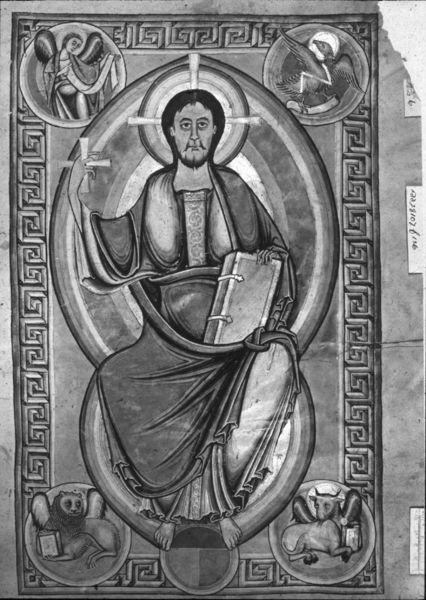
Titel: Bibel aus Stablo (Stavelot), Bd. 2
Standort: Herkunftsort: Stablo  (EU - B)
Institution: London,  British Museum
Schlagwörter: adler, flügel, hand, vogel, sitzen, schwarz, weiss, zeichnung, tiere, muster, bart, augen, bibel, falten, johannes, rahmen, bild, kirche, gewand, haare, mantel, blatt, affe, engel, relief, papier, kuh, füsse, ornamente, robe, deckel, buch, kreuz, religion, schwarzweiss, seite, kreise, buchdeckel, buchseite, einband, bucheinband, heiligenschein, nimbus, christus, jesus, jesus christus, christlich, greif, heiliger, löwe, heilig, bulle, stier, biblisch, ziege, ikone, insignien, mäander, markus, mandorla, puten, stir, evangelium, evangelisten, lukas, matthäus, evangelien, lucas, mandola, mattäus, evangelistensymbole, heilg, bubek, evangelienzeichen, zugsitzen, nstier